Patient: sex F, age 60
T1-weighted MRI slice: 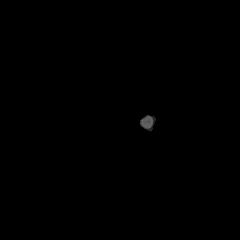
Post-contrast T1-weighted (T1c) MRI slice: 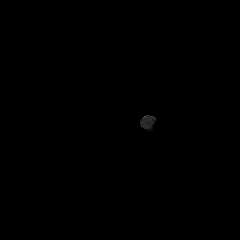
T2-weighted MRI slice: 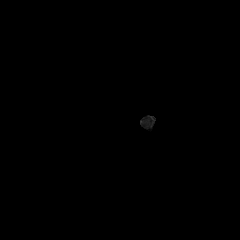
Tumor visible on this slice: no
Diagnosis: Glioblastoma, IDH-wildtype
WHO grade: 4